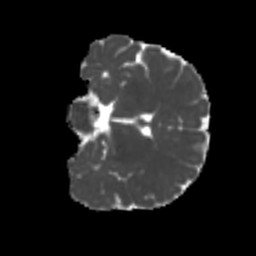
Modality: MD
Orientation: coronal
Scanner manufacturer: siemens
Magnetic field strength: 3 T
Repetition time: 4 s
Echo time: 0.0594 s